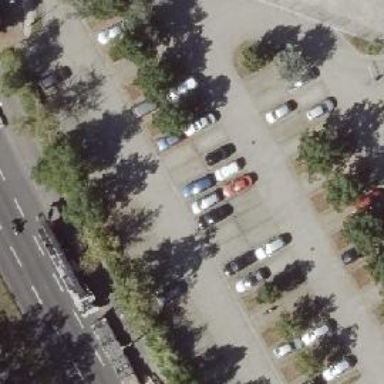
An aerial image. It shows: Parking area with surface.